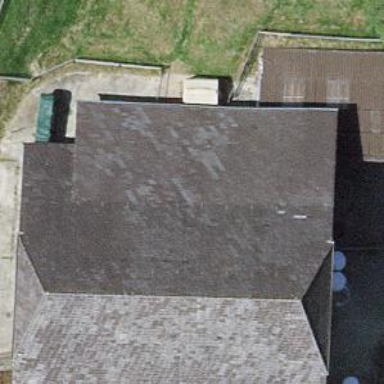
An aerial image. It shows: Rural barn.